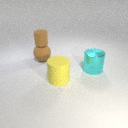
large cyan metal cylinder to the right of large brown rubber sphere